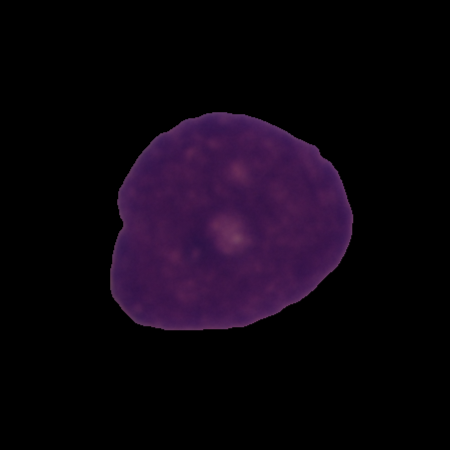
Label: cancer